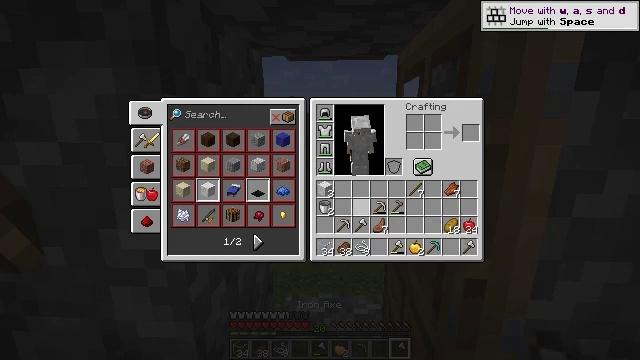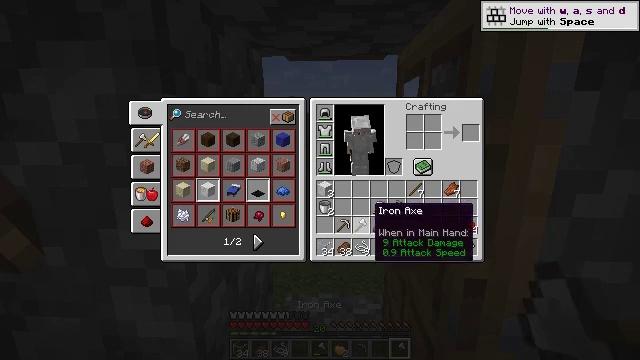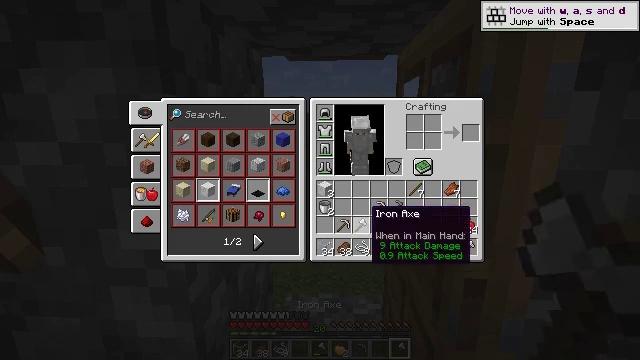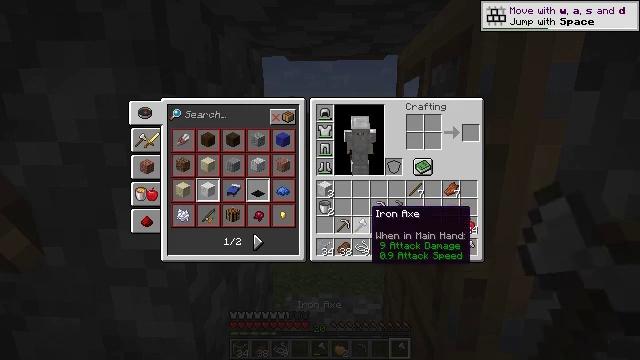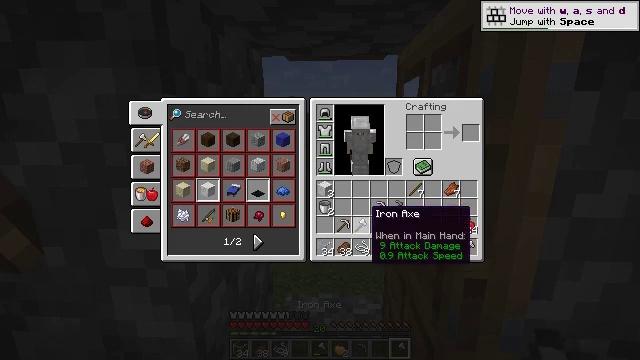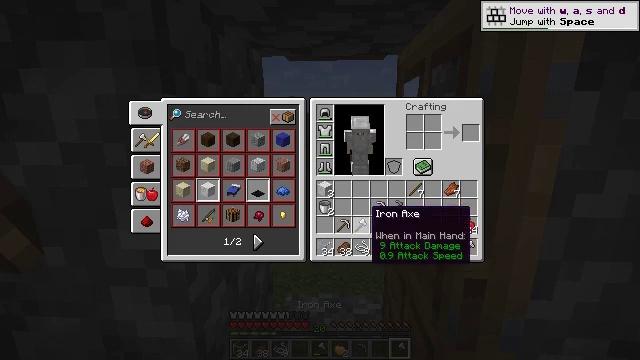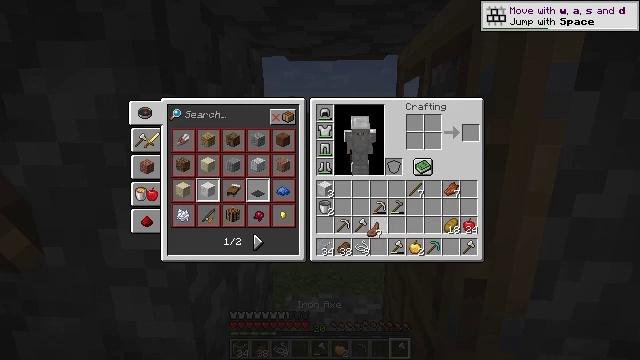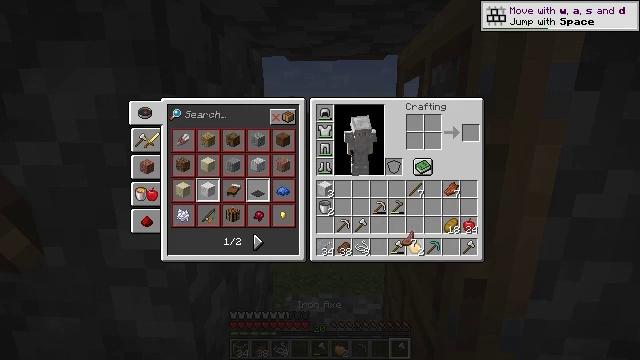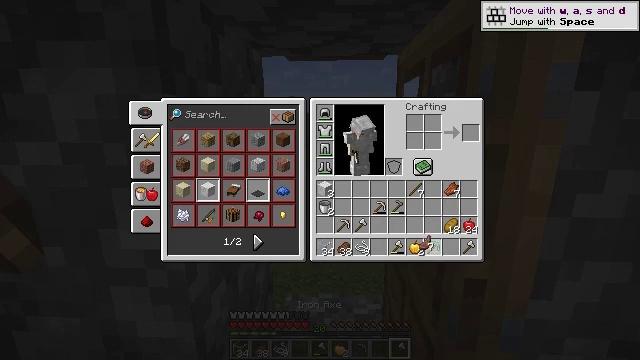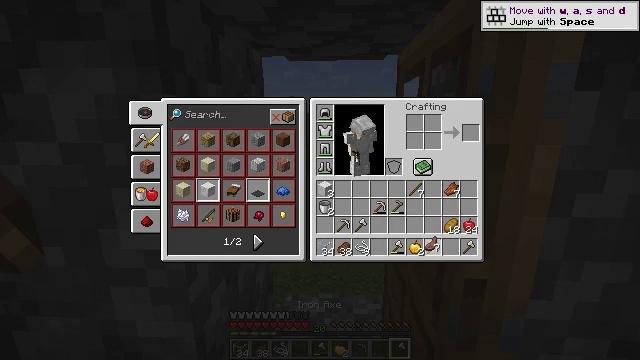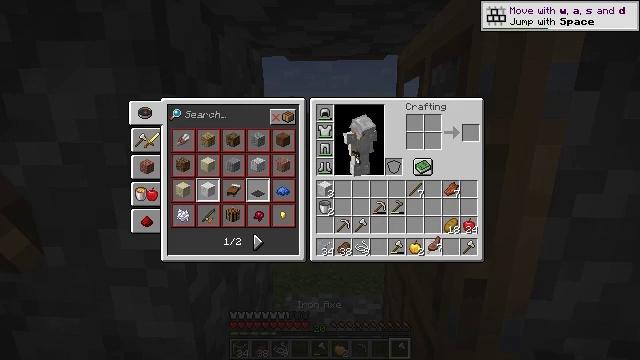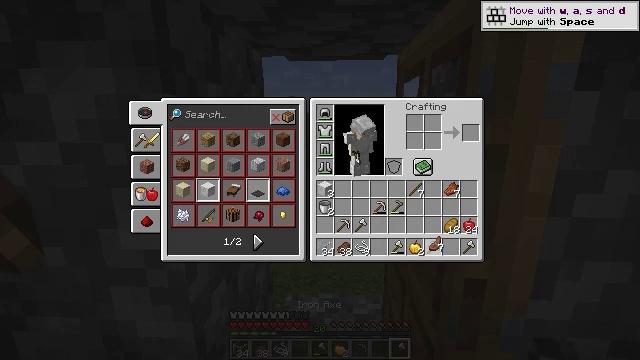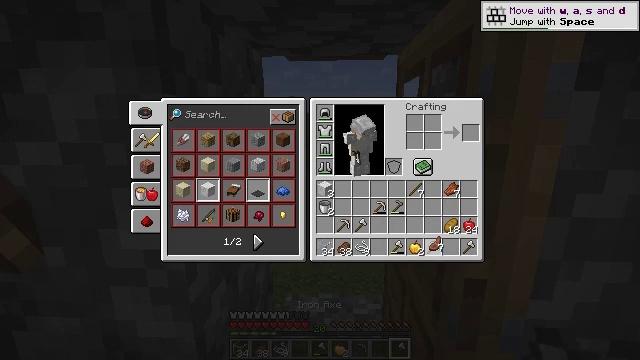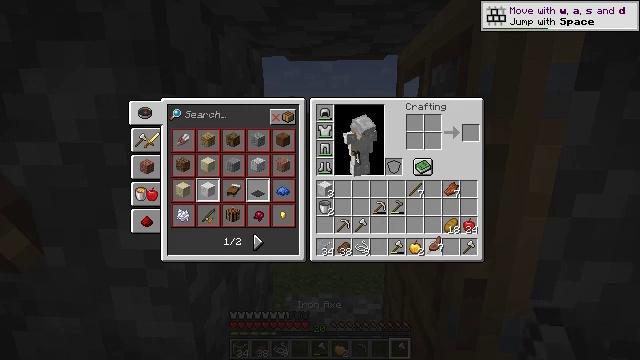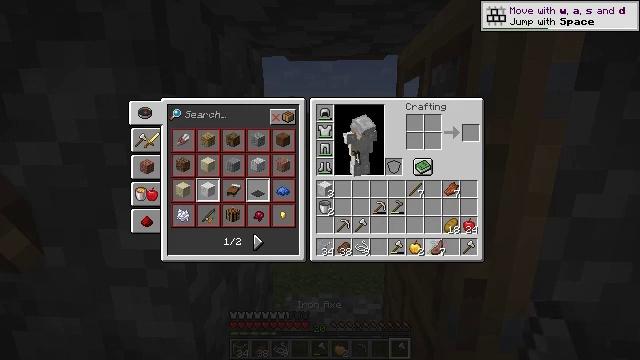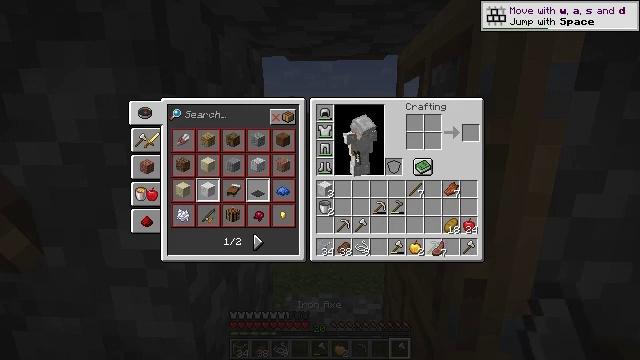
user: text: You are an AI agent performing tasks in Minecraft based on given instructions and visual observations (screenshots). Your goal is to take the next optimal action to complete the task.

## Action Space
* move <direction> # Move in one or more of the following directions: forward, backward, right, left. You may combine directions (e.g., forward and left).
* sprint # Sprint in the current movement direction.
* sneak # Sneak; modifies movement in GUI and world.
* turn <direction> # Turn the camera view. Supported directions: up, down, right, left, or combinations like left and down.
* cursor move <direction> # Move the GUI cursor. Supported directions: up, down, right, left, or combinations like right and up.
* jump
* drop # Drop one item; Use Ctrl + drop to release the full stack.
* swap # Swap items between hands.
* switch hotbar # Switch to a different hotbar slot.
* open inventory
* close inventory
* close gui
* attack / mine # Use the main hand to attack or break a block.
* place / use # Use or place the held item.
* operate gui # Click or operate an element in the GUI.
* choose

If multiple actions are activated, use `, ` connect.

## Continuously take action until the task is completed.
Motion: motion action
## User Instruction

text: Kill the sheep.
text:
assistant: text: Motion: no_op
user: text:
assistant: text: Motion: no_op
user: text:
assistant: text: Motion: no_op
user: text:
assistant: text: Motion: no_op
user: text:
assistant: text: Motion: no_op
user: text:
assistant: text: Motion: cursor move right and down, operate gui
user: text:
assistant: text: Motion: cursor move right and down
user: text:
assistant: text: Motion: cursor move right
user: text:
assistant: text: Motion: no_op
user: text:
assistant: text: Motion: no_op
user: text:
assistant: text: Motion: no_op
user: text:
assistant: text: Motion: no_op
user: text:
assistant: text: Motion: no_op
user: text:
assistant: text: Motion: no_op
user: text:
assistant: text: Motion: no_op
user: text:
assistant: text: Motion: no_op
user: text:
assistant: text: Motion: no_op
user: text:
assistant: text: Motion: no_op
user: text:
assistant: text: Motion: no_op
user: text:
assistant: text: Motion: operate gui
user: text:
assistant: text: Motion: operate gui
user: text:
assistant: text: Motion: operate gui
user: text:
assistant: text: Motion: no_op
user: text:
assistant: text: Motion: no_op
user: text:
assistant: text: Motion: no_op
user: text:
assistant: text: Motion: no_op
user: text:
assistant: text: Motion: cursor move right
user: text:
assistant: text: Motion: no_op
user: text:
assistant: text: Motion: no_op
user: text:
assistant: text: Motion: no_op